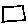
Label: square